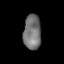
Tissue: skin
Cell type: Epithelial cells
Senescence score: 0.7439
Nuclear area (px): 605
Mean DAPI intensity: 114.817